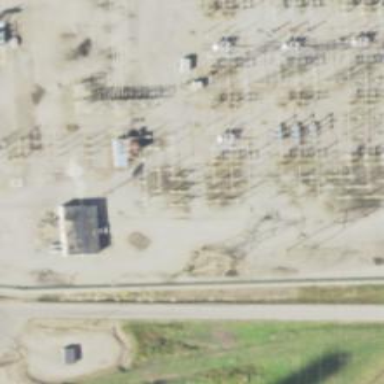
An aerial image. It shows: Switch for power supply.